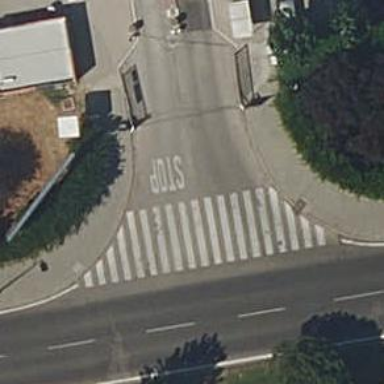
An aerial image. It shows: Uncontrolled zebra crossing on the road.